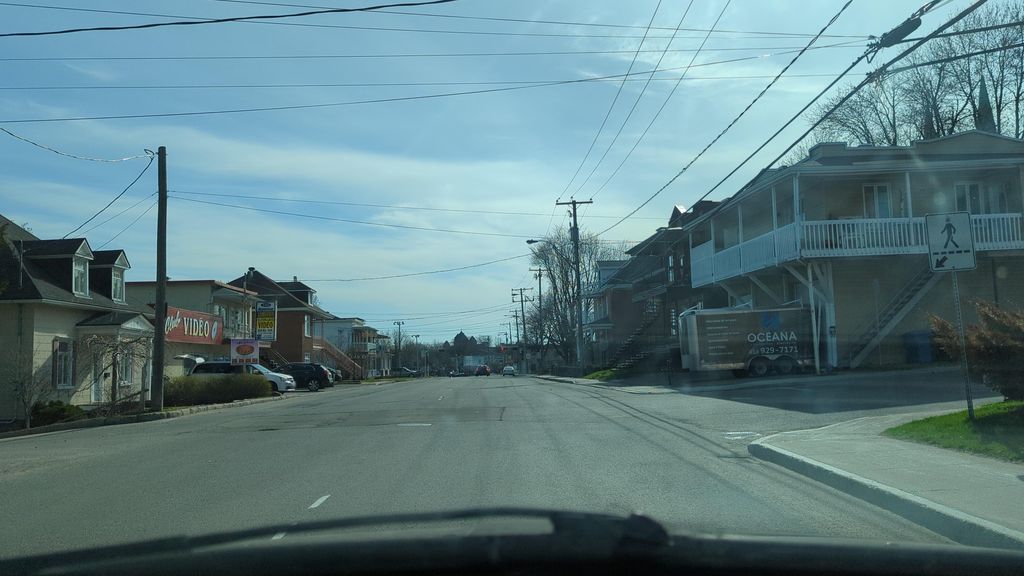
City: quebec_city